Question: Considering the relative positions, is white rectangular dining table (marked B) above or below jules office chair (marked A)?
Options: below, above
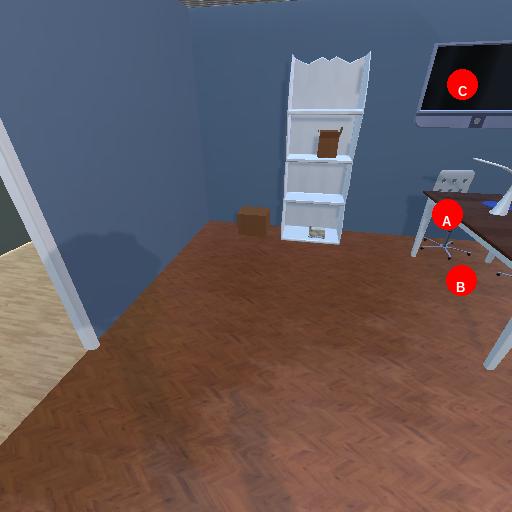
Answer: below